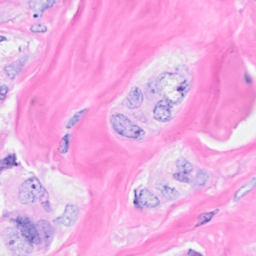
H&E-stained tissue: Breast